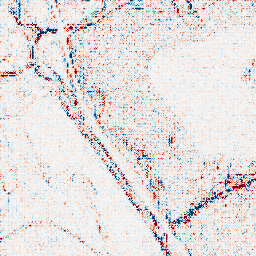
Category: wavelet
Decomposition family: wavelet_dwt
Decomposition parameters: wavelet: db2
level: 1
Upsampling method: sinc_blackman
Upsampling parameters: scale: 2
kernel_size: 4
Upsampling scale: 2